Question: I have ran my android app in debug mode (eclipse).
I then ran 'sdk/tools/viewhierarchy'
my device is detected, but it doesn't have an expanding arrow.
what am i doing wrong?

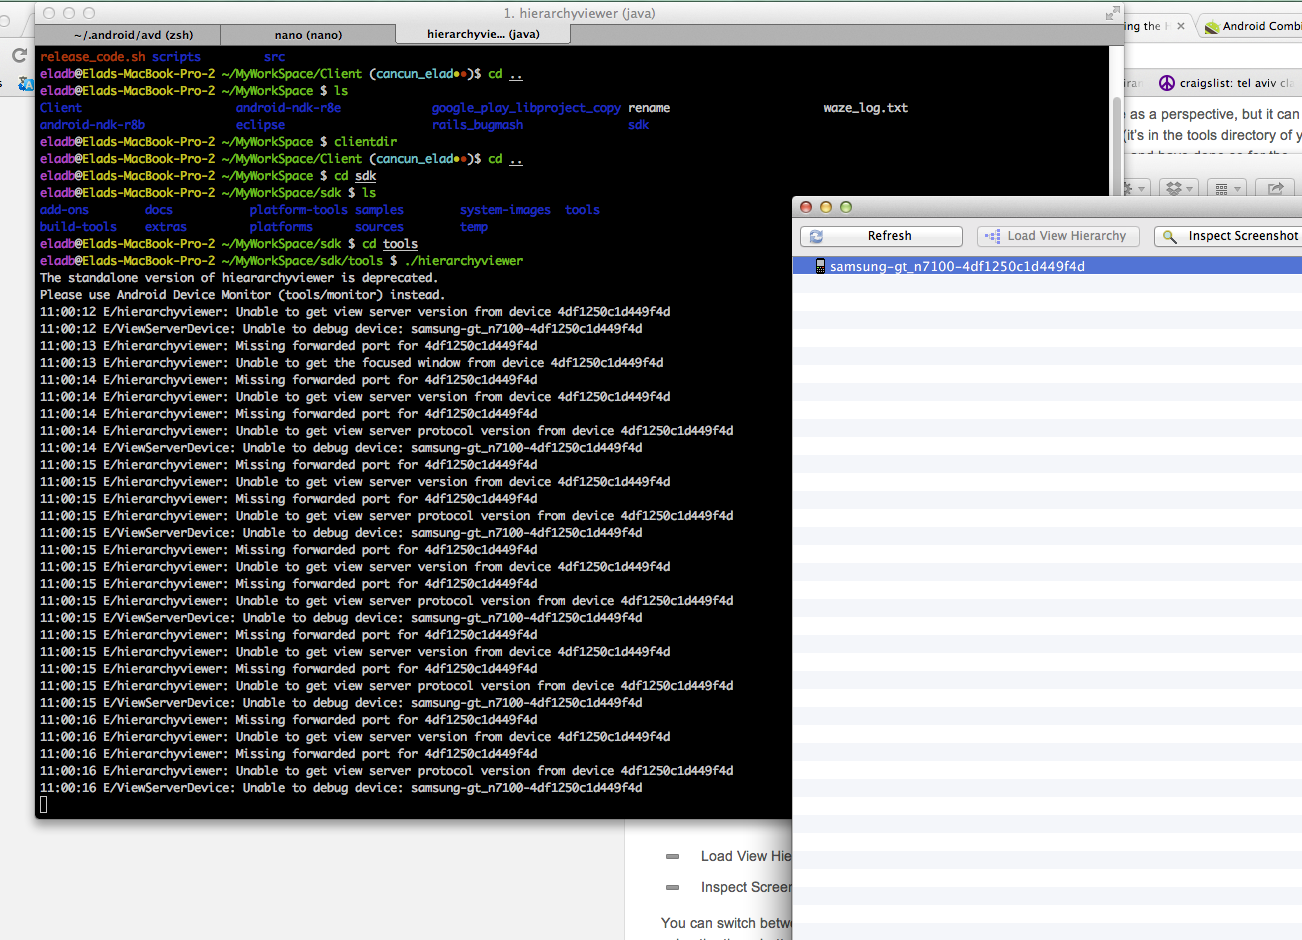
Answer: For security reasons, Hierarchy Viewer only works on developer versions of the Android platform.
You can use Hierarchy Viewer with your app on any device by adding <URL> to your app.